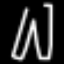
Label: pants